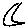
Label: moon